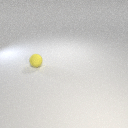
small yellow rubber sphere